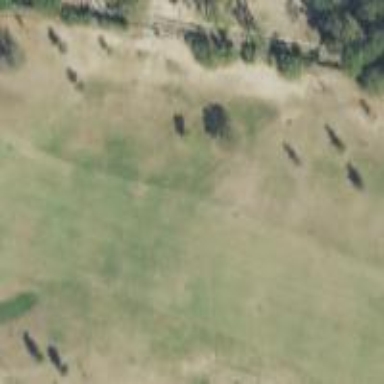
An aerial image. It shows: Grassy area designated as golf fairway.